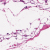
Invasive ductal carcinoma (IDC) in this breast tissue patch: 0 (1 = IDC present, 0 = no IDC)